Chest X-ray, PA view. Patient: 40 years old, sex M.
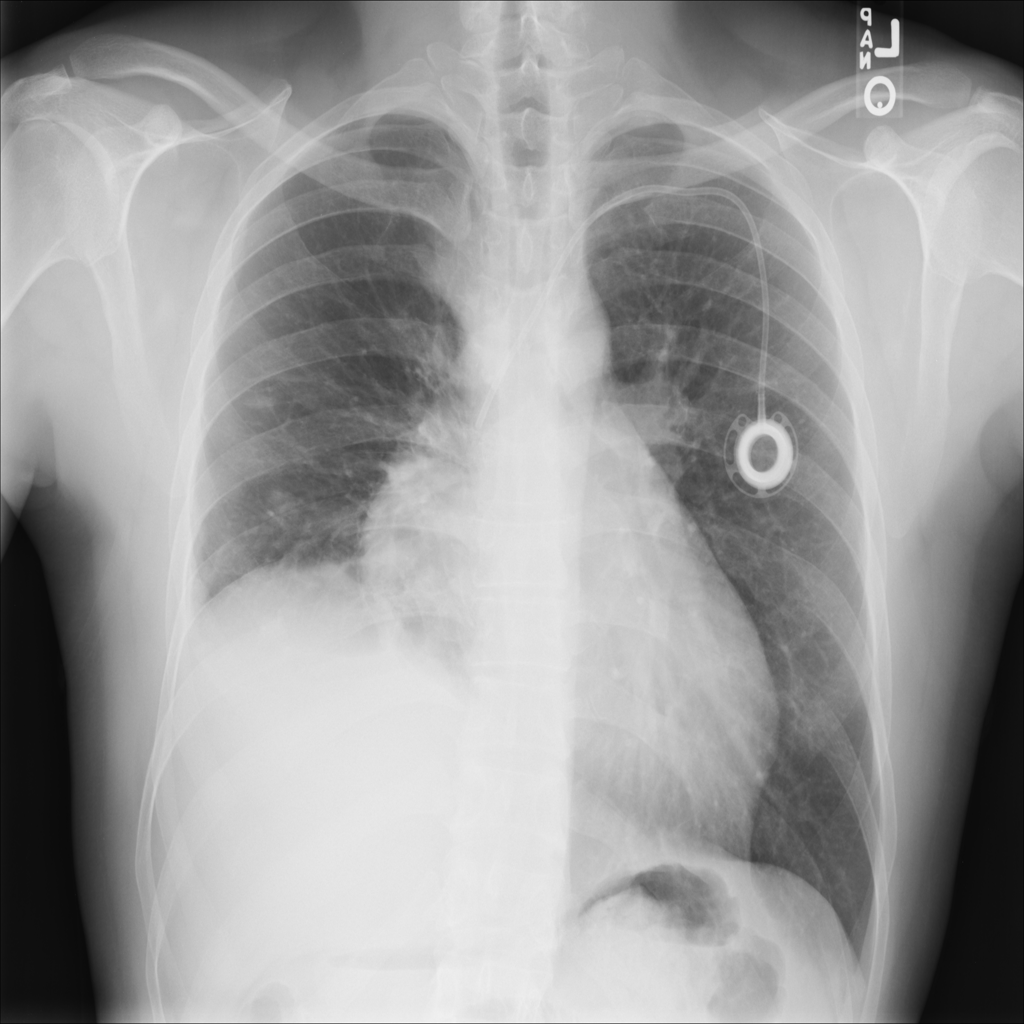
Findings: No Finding